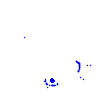
Particle: kaon